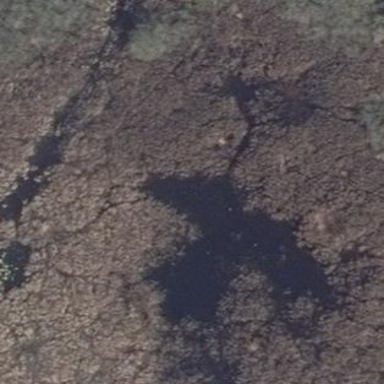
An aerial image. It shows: Peaceful pond surrounded by nature.